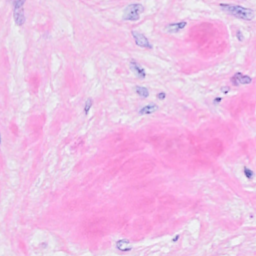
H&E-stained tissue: Breast